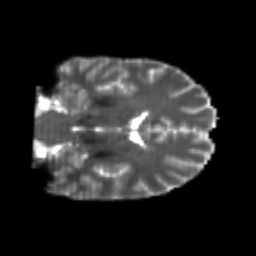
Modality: T2w
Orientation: coronal
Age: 25
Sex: male
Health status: healthy
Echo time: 0.074 s